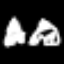
Label: The Eiffel Tower